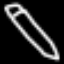
Label: pencil